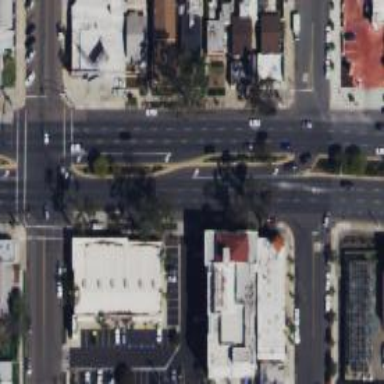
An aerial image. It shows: Primary highway with asphalt surface. It is lined with retail establishments.